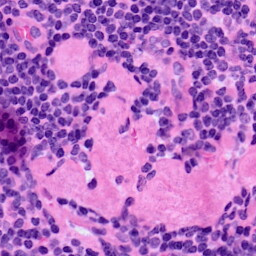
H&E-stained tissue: LymphNode